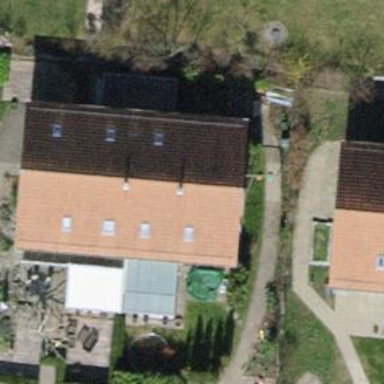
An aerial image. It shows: Semi-detached house with gabled roof.